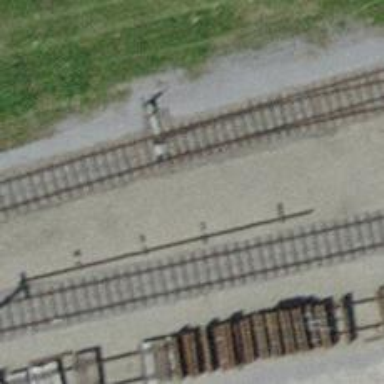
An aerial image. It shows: Railway switch.